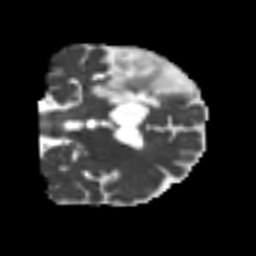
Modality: MD
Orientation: coronal
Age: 64
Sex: male
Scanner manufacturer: siemens
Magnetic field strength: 3 T
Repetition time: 4.999 s
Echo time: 0.07946 s